Field crop: maize
Growth stage: 2
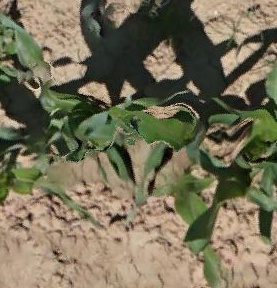
Species: maize